Question: This was a question which I was asked in an interview recently:
You have various types of users in an organization : 'Junior' (is bossed by) 'Supervisor' (is bossed by) 'Manager' (is bossed by) 'CEO'.
We agreed upon this single simplified table schema. Users : '{userId, userName, UserType(J, S, M, C), bossUserId}'
Write a single query to determine the complete organizational hierarchy of a 'Junior' employee with userId = 11.
Sample Data :

The answer would be => 'PQR2 --> GHI2 --> DEF1 --> ABC1'
This was my solution :
'''
select e1.userName, e2.userName, e3.userName, e4.userName from
abc e1 inner join users e2 on e1.bossUserId = e2.userId
inner join users e3 on e2.bossUserId = e3.userId
inner join users e4 on e3.bossUserId = e4.userId
where e1.userId = 11;
'''
I do realize that self joining 4 times is horrible, but I was not able to think of anything else. The interviewer told me that there is a better way and that the data will show up 'columnwise'. (using a maximum 'of 2 self joins', if at all)
Another possibility was to write a stored procedure, but again it is not a single query.
Can anyone help me with this?
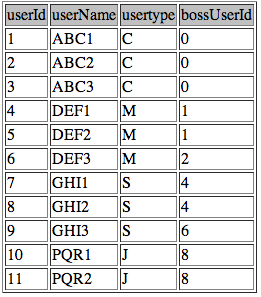
Answer: Following your comments, in MS SQL (and others, similarly) you can do this
'''
;with cte as (
select *, 0 as level from yourtable
union all
select cte.id, t2.name, t2.ut, t2.bossid, level+1
from cte
inner join yourtable t2 on cte.bossid = t2.id
)
select name, ut from cte
where id=11
order by level
'''
which gives you
'''
pqr2 j
ghi2 s
def1 m
abc1 c
'''
But MySQL doesn't support this construct.